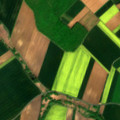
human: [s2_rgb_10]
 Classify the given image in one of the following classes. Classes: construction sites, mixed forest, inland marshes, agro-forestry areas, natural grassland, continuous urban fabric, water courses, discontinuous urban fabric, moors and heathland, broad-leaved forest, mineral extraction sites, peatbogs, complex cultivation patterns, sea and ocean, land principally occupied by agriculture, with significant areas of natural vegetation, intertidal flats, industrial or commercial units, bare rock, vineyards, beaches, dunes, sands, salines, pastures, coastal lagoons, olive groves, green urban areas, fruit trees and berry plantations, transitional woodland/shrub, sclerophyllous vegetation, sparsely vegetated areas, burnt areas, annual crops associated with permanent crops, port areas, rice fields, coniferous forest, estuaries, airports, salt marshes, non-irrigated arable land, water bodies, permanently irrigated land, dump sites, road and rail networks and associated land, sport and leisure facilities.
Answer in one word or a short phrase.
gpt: non-irrigated arable land, land principally occupied by agriculture, with significant areas of natural vegetation, broad-leaved forest